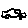
Label: car